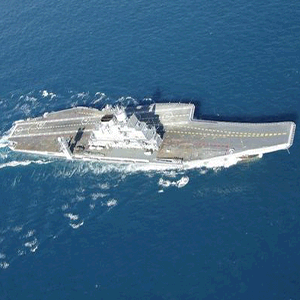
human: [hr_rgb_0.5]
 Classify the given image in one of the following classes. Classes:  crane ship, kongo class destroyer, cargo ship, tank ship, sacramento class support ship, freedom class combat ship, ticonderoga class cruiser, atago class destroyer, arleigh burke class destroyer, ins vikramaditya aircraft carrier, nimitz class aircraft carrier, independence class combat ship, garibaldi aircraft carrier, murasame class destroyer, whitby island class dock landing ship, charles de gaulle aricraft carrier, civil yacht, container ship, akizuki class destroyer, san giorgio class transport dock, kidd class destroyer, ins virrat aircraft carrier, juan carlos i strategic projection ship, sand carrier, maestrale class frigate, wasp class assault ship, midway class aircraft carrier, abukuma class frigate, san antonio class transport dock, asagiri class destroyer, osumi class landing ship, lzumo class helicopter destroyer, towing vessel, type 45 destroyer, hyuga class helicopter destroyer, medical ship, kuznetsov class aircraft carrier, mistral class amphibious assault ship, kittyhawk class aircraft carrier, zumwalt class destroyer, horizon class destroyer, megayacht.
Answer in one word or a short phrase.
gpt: INS Vikramaditya aircraft carrier